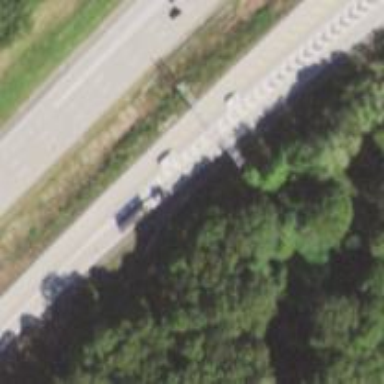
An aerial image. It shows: Asphalt motorway link.